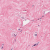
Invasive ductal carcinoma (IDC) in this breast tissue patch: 0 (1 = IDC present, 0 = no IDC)